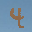
Label: 4